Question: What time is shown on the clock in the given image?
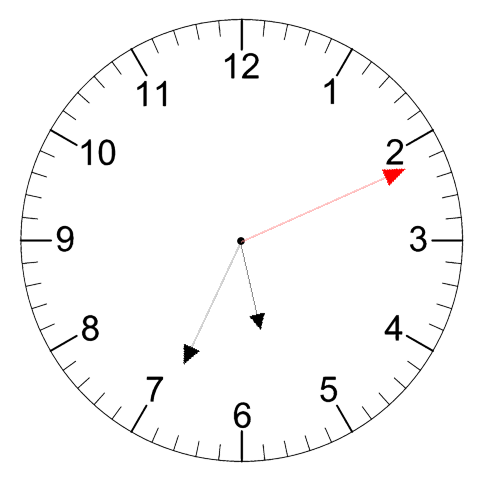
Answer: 05:34:11